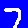
Digit: 7